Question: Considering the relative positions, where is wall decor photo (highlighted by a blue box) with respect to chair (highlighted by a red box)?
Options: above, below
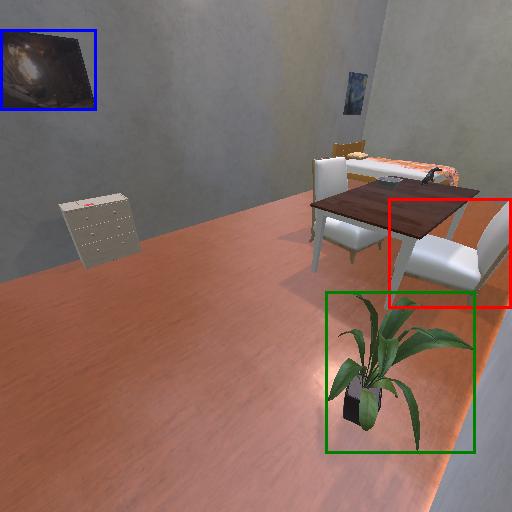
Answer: above